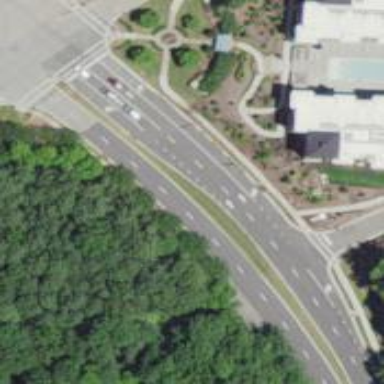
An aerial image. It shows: Secondary road with asphalt surface and separate sidewalk.